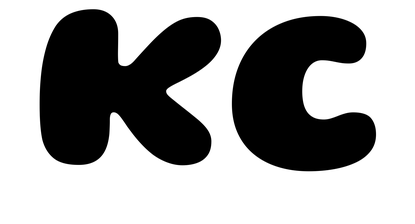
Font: Gluten_ExtraBold